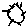
Label: sun